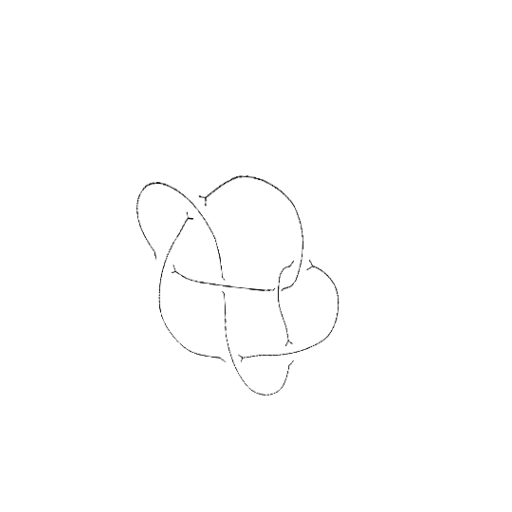
Crossing number: 7